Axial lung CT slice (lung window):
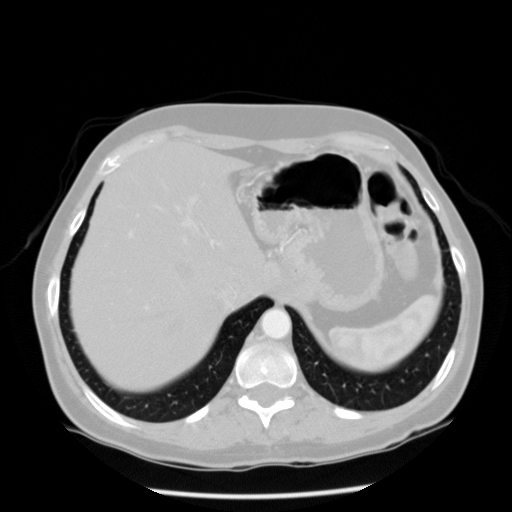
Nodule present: no